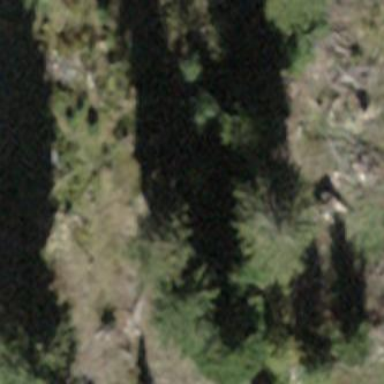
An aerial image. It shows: Forest area.